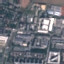
Land use / land cover class: Industrial